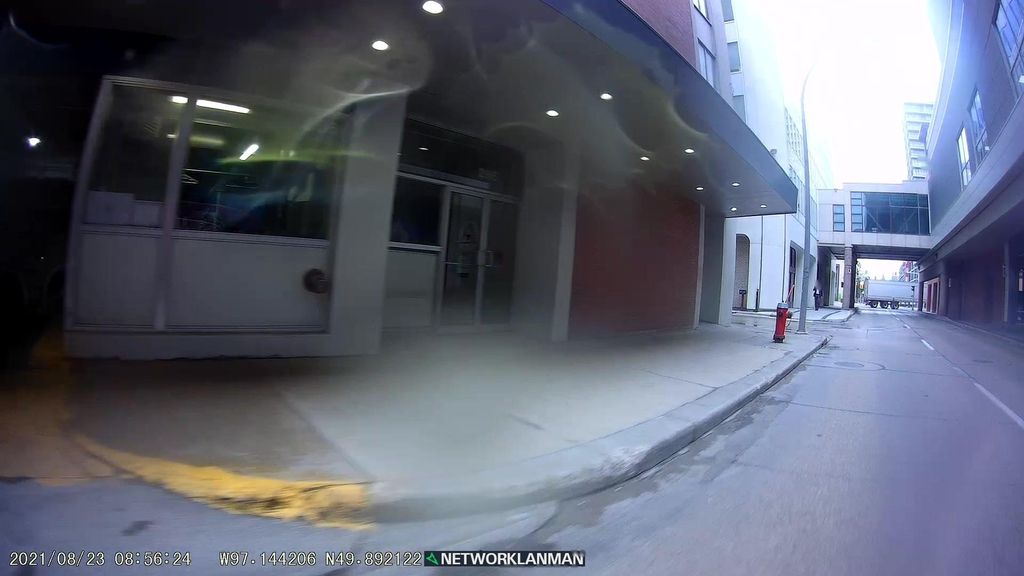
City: winnipeg